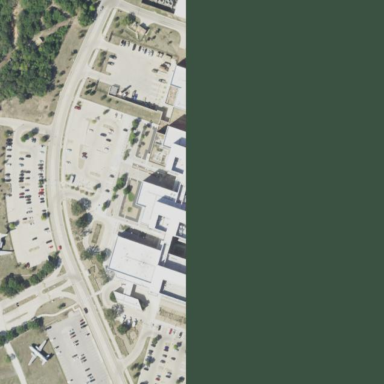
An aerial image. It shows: Healthcare facility identified as hospital.